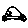
Label: car